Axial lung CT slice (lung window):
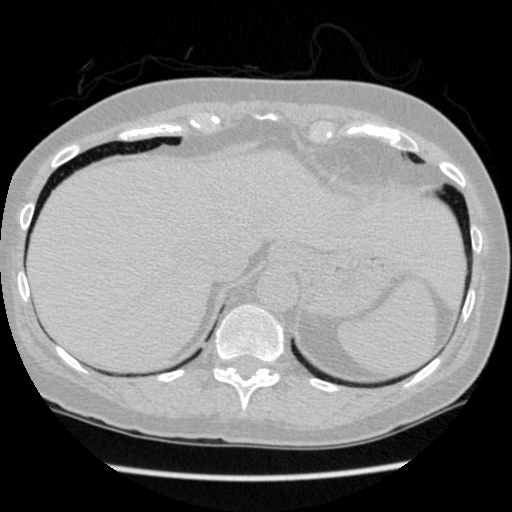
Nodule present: no